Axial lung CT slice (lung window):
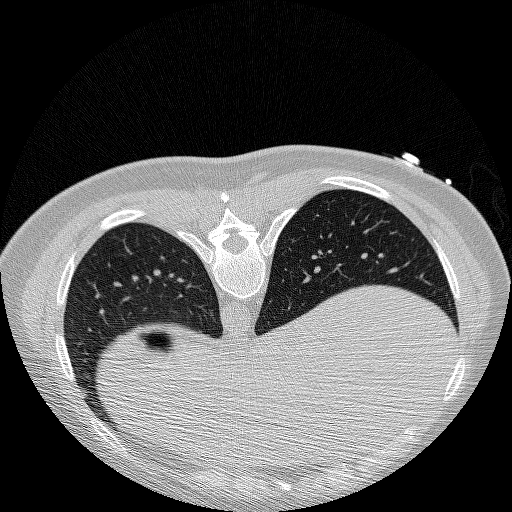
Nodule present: yes
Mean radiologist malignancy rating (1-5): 2